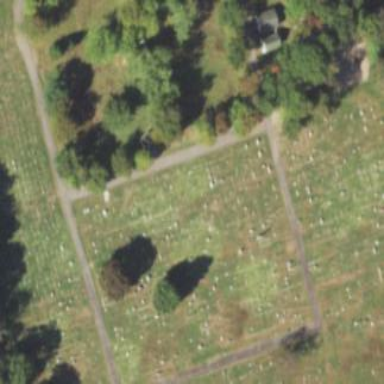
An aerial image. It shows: Cemetery.